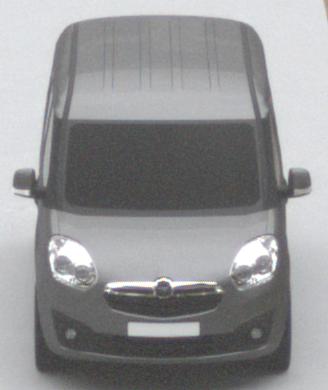
Make: Opel
Model: Combo Combi L1H1 1.4
Detailed model: Combo (D) Combi
Model produced from: 2012/01
Model produced until: 2013/11
Doors: 5
Color: gray
Road condition: dry road
Daytime: midday
Contrast: low contrast